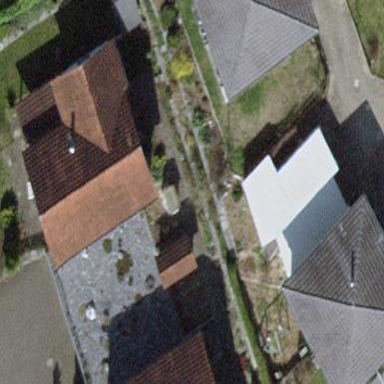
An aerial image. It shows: View of roof of building.